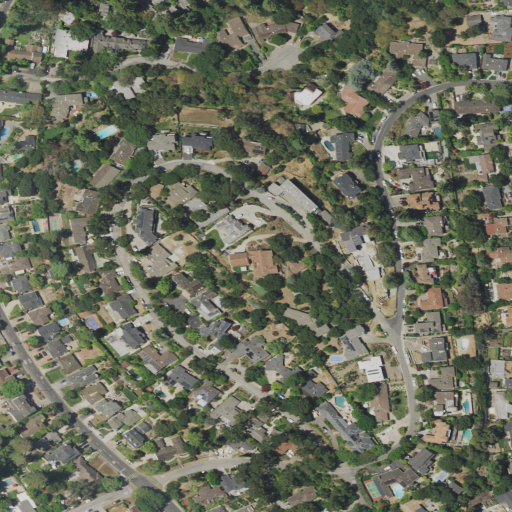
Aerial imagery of mountain in California named Brittan Knoll containing low intensity development, open development, and medium intensity development